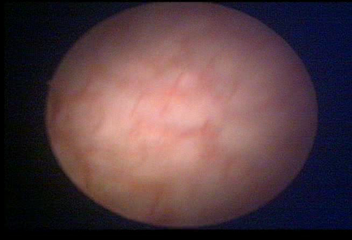
Modality: WLC
Class: Normal mucosa
Bladder cancer association: No